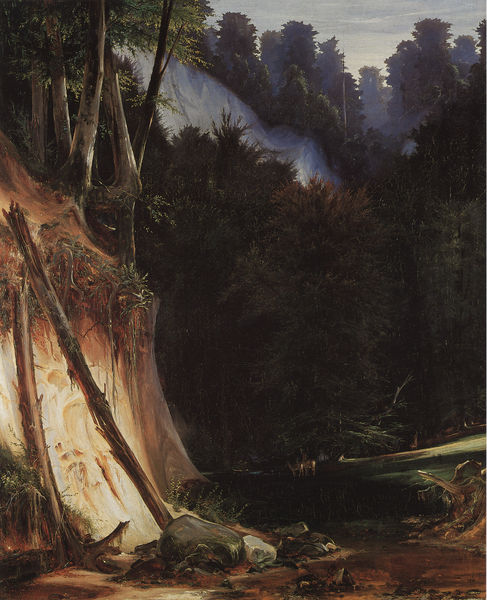
Titel: Waldschlucht mit Rotwild
Künstler: Karl Blechen
Standort: Hannover
Institution: Niedersächsisches Landesmuseum
Schlagwörter: baum, berg, blau, dunkel, felsen, gemälde, gestein, himmel, schatten, wasser, weiß, wolken, baumstämme, bäume, fluss, grün, landschaft, ocker, sand, ufer, äste, abend, braun, grau, hell, holz, licht, strasse, gras, rot, tiere, weg, beige, wand, stein, steine, ast, bach, baumstamm, dämmerung, erde, ferne, gräser, kalt, natur, stamm, busch, büsche, pfad, boden, pflanzen, tal, wald, wasserfall, gischt, abhang, lehm, berge, fels, felswand, gebirge, hang, dunst, nebel, violett, schlucht, steil, herbst, böschung, romantik, tannen, stämme, unwetter, wild, stimmung, grass, abendstimmung, kante, zweig, abbruch, abgrund, reh, rehe, romantisch, sturz, gebirgsbach, urwald, uferböschung, felsbrocken, brocken, gebirgslandschaft, wipfel, stumpf, baumstumpf, gestrüp, verfallen, kalk, kalkstein, voll, kaskade, steinbruch, regenwald, südamerika, erdrutsch, abgebrochen, tropen, wasserfälle, rutsch, rohdung, kannte, kreidefelsen, wassrfall, ta<l, gerölllawine